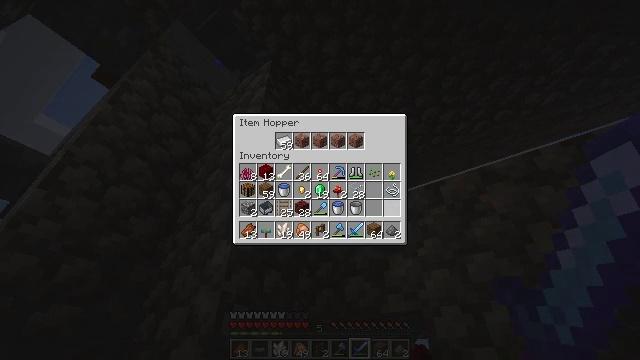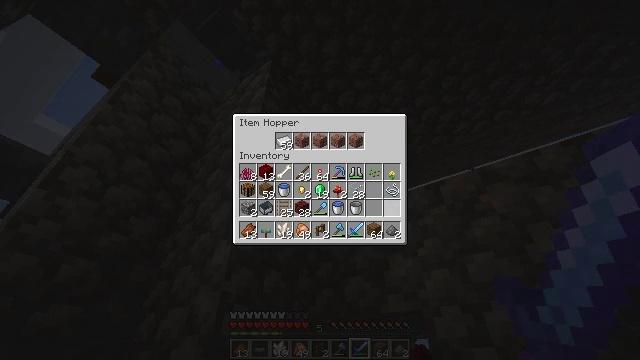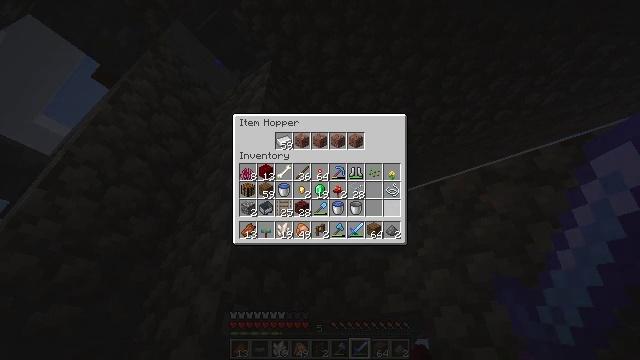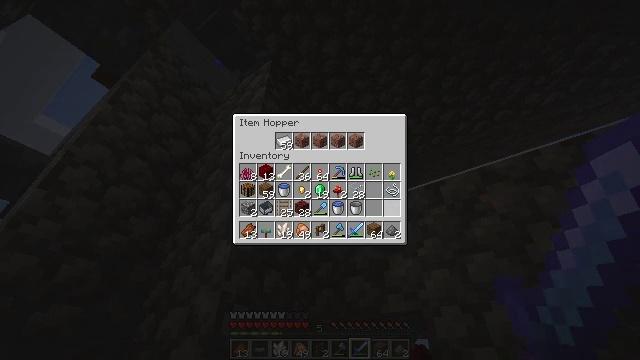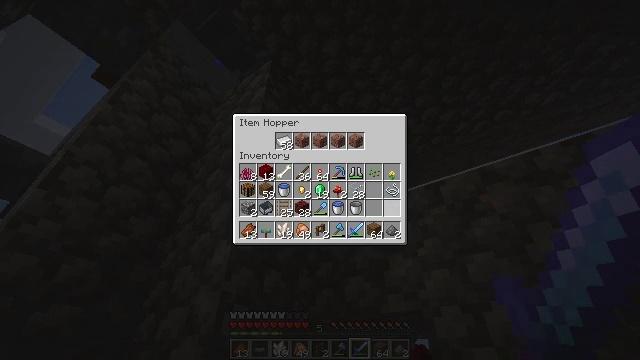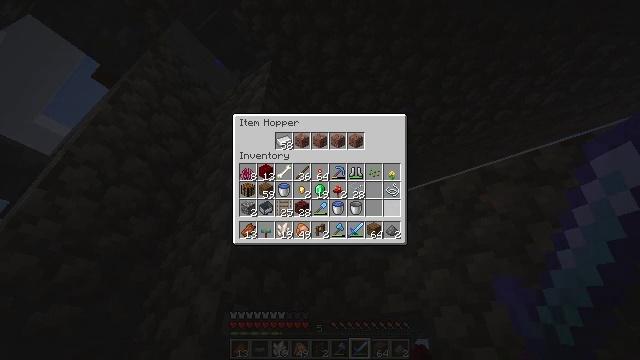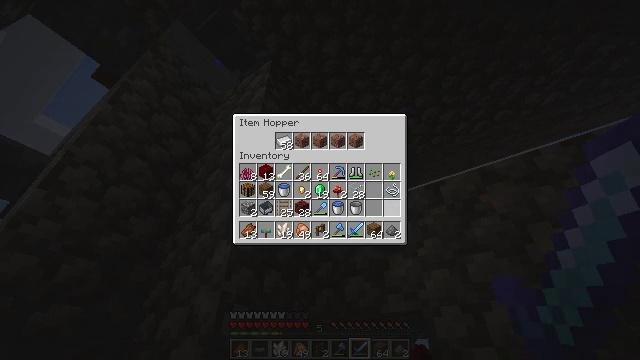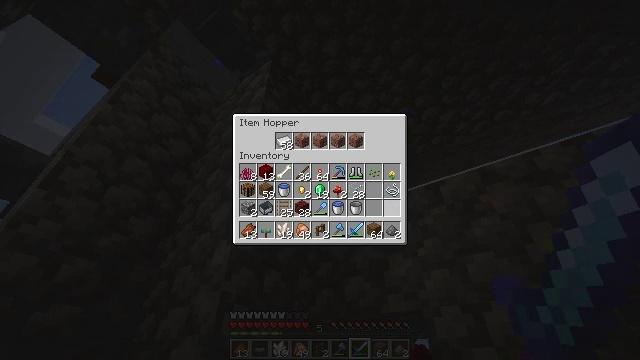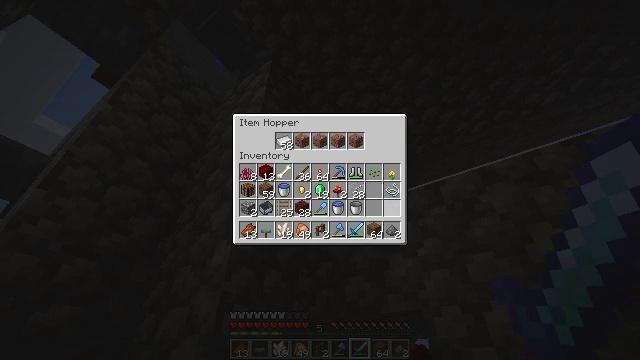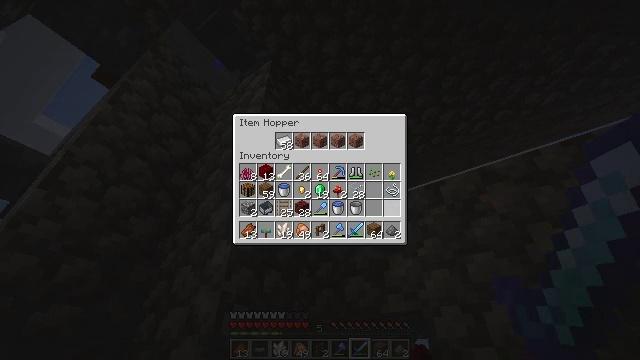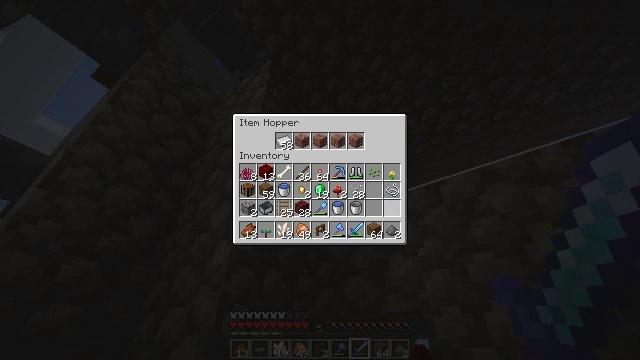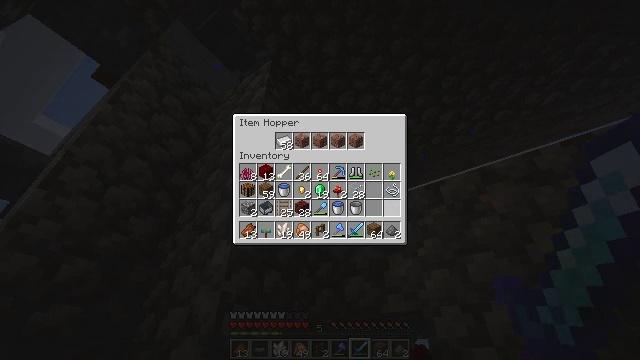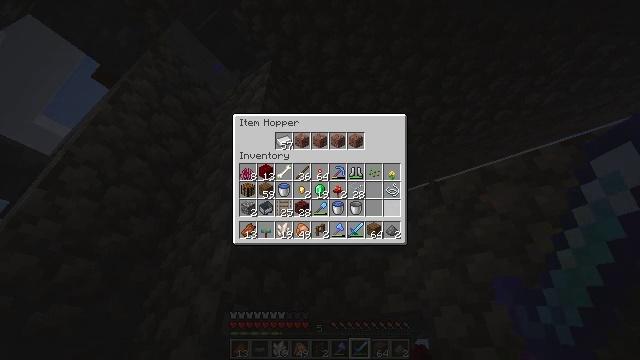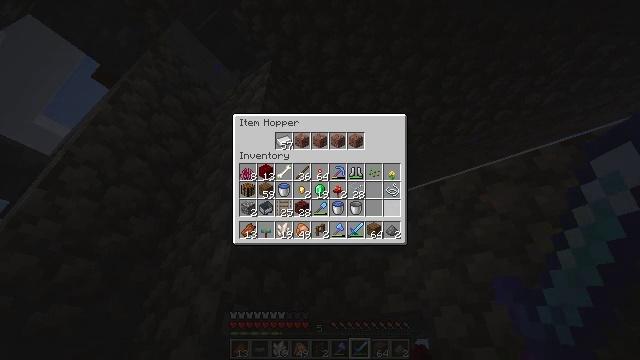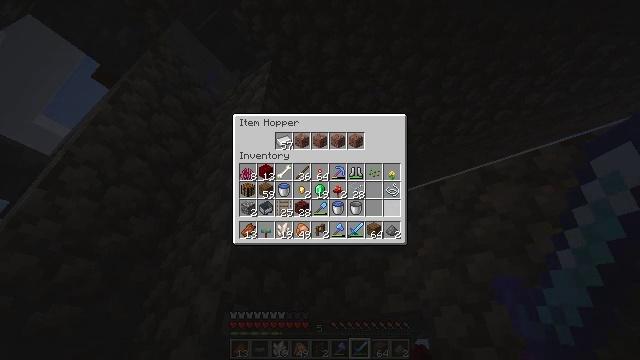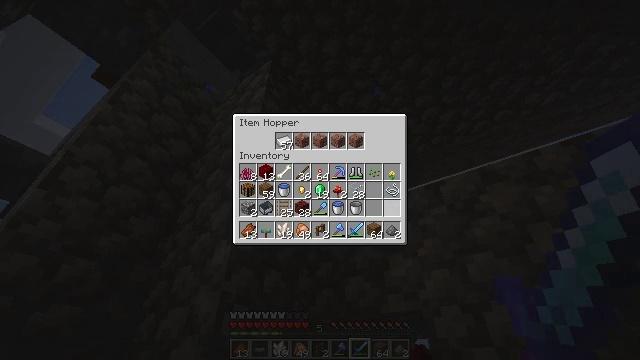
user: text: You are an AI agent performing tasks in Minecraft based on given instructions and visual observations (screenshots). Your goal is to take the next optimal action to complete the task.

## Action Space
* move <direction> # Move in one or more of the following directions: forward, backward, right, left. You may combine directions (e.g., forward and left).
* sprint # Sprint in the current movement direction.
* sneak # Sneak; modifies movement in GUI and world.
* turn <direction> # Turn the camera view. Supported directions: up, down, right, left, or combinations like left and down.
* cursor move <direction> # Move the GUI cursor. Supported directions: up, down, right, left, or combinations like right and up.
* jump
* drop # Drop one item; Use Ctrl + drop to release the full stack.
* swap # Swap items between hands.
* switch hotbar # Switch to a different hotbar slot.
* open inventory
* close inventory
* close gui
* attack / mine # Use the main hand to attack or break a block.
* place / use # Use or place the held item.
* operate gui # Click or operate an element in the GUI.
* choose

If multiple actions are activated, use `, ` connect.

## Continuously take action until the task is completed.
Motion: motion action
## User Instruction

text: Collect wheat crops.
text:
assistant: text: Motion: no_op
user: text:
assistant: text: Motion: no_op
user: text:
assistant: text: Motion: no_op
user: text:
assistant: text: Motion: no_op
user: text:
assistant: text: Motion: no_op
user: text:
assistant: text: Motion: no_op
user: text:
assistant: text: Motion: no_op
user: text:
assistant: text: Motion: no_op
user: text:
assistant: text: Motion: no_op
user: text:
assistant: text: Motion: no_op
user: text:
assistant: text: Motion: no_op
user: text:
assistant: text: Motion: no_op
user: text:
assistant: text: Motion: no_op
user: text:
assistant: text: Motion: no_op
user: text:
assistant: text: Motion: no_op
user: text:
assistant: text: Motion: no_op
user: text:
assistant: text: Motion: no_op
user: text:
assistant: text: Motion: no_op
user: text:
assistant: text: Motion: no_op
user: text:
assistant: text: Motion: no_op
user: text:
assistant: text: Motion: no_op
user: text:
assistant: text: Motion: no_op
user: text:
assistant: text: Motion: no_op
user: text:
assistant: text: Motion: no_op
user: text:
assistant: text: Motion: no_op
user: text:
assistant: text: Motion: no_op
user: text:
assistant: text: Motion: no_op
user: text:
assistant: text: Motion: no_op
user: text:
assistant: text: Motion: no_op
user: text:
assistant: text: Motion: no_op